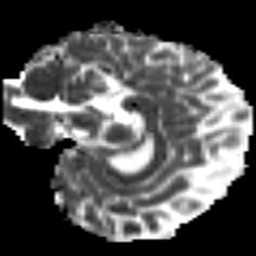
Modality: MD
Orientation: sagittal
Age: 27
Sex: female
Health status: healthy
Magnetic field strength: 3 T
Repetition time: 9 s
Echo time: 0.093 s